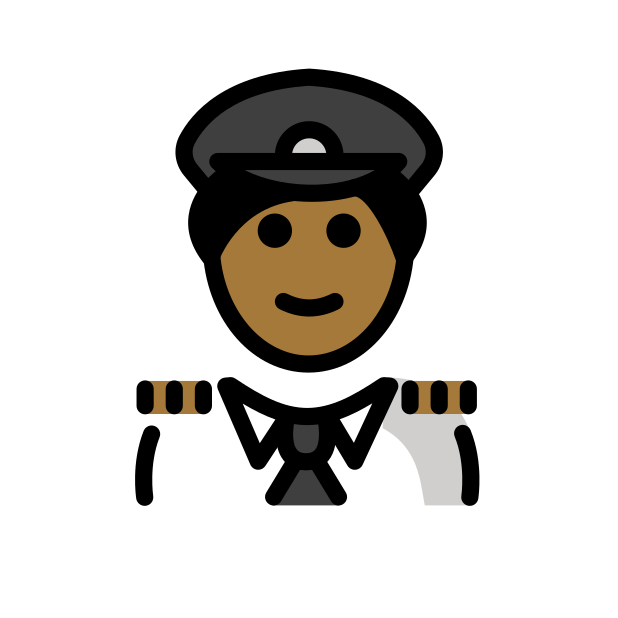
pilot: medium-dark skin tone